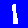
Digit: 1